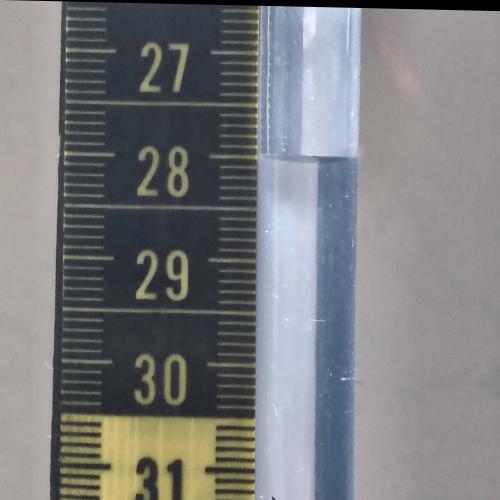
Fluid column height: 28.0 cm